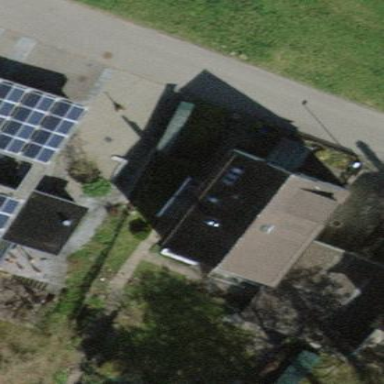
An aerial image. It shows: Building with pitched roof.